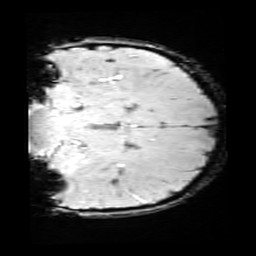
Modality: SWI
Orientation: coronal
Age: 12
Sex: male
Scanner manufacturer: siemens
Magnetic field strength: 3 T
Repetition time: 0.027 s
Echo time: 0.02 s